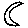
Label: moon